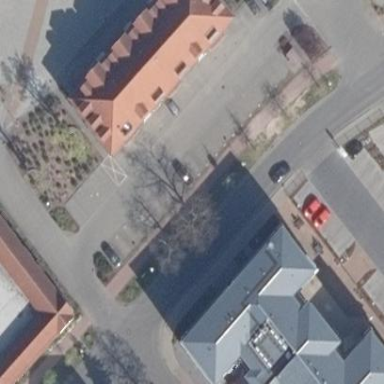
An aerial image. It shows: Parking area with asphalt surface.